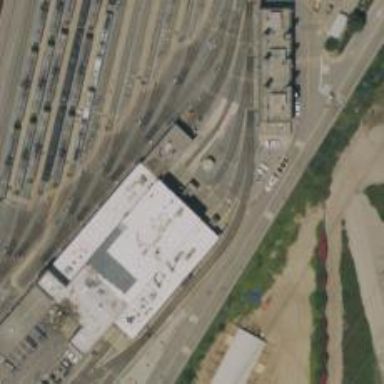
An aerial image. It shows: Light rail service yard with electrified contact lines.